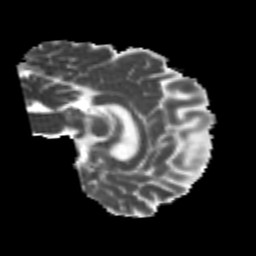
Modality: MD
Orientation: sagittal
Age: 22
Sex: male
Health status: healthy
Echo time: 0.074 s